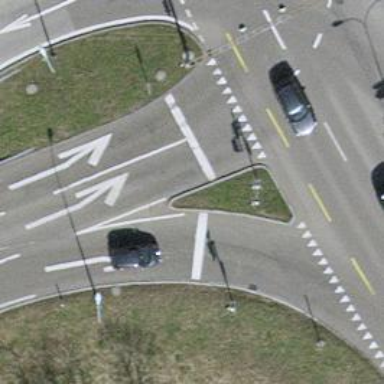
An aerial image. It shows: Road with traffic signals.